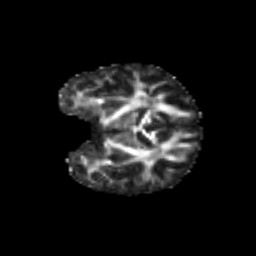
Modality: FA
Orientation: coronal
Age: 7
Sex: male
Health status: healthy